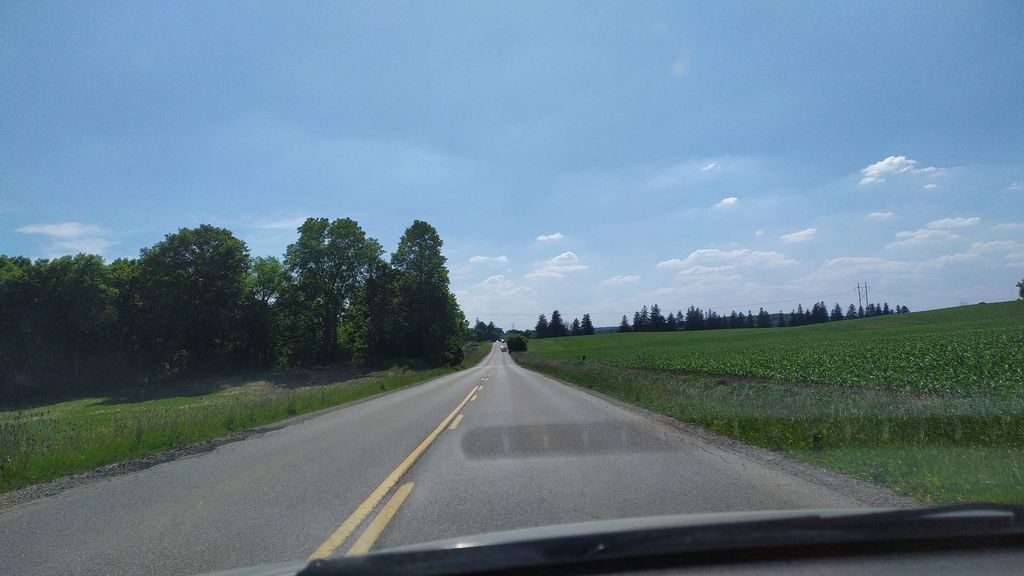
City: kitchener-waterloo